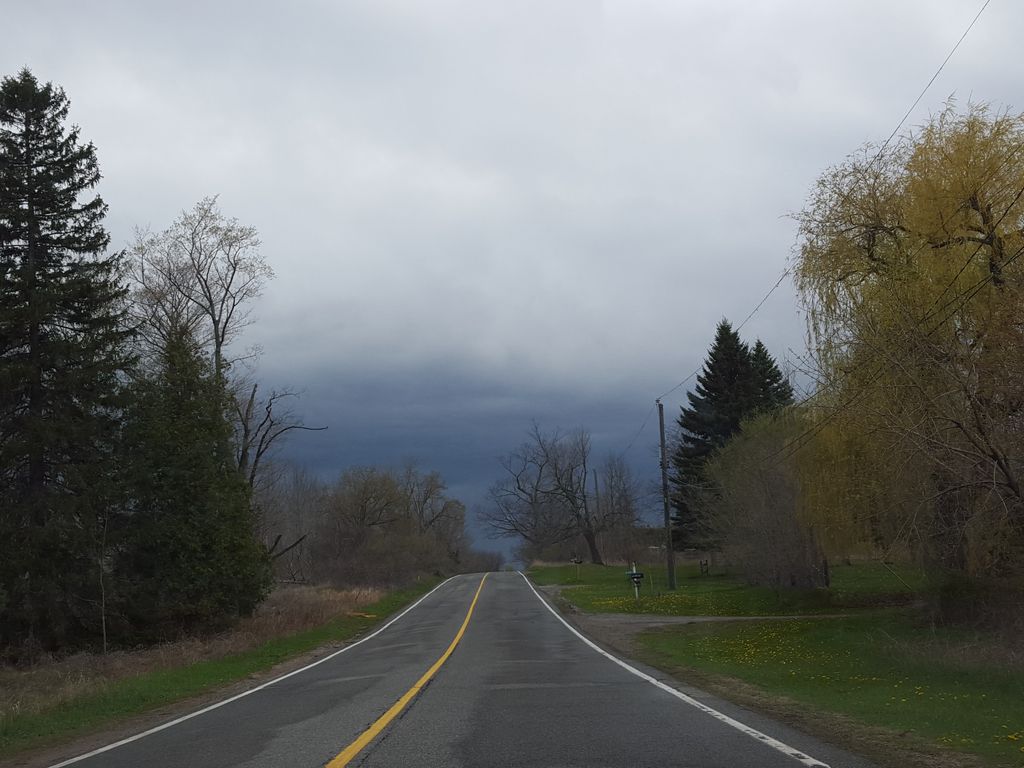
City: toronto